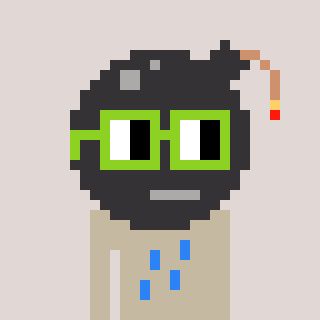
a pixel art character with square light green glasses, a bomb-shaped head and a bege-colored body on a warm background